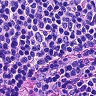
Metastatic tissue present: no